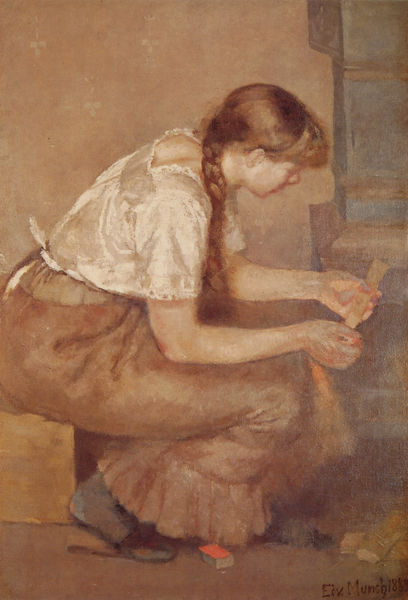
Titel: Mädchen am Ofen
Künstler: Edvard Munch
Institution: (Privatsammlung)
Schlagwörter: feuer, gemälde, haut, schatten, weiß, impressionismus, mädchen, ocker, sitzen, braun, frankreich, frau, frisur, grau, haar, holz, licht, nase, ohr, orange, profil, raum, rücken, zeichnung, zimmer, gürtel, rot, beige, rock, blond, jung, wand, arm, arme, bluse, dienerin, falten, inkarnat, stein, bildnis, hände, portrait, porträt, signatur, öl, boden, auge, haare, realismus, saum, arbeit, genre, kamin, ofen, pony, gemüse, taille, magd, schrift, hocke, schuhe, zöpfe, weis, zopf, seitenansicht, socken, sandalen, rüschen, wange, knie, abgewandt, strümpfe, hocken, seite, knien, schachtel, genreszene, küche, sandale, schlappen, oberteil, rotblond, brauntöne, kniend, märchen, knieen, tonig, holzscheite, schlaufe, kachelofen, herd, streichholzschachtel, streichhölzer, anzünden, einheizen, angestellte, zündeln, streichholz, aschenputtel, mädel, hockt, feuern, zündholz, vornübergebeugt, kenze, scheid, vornüberbeugen